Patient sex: M
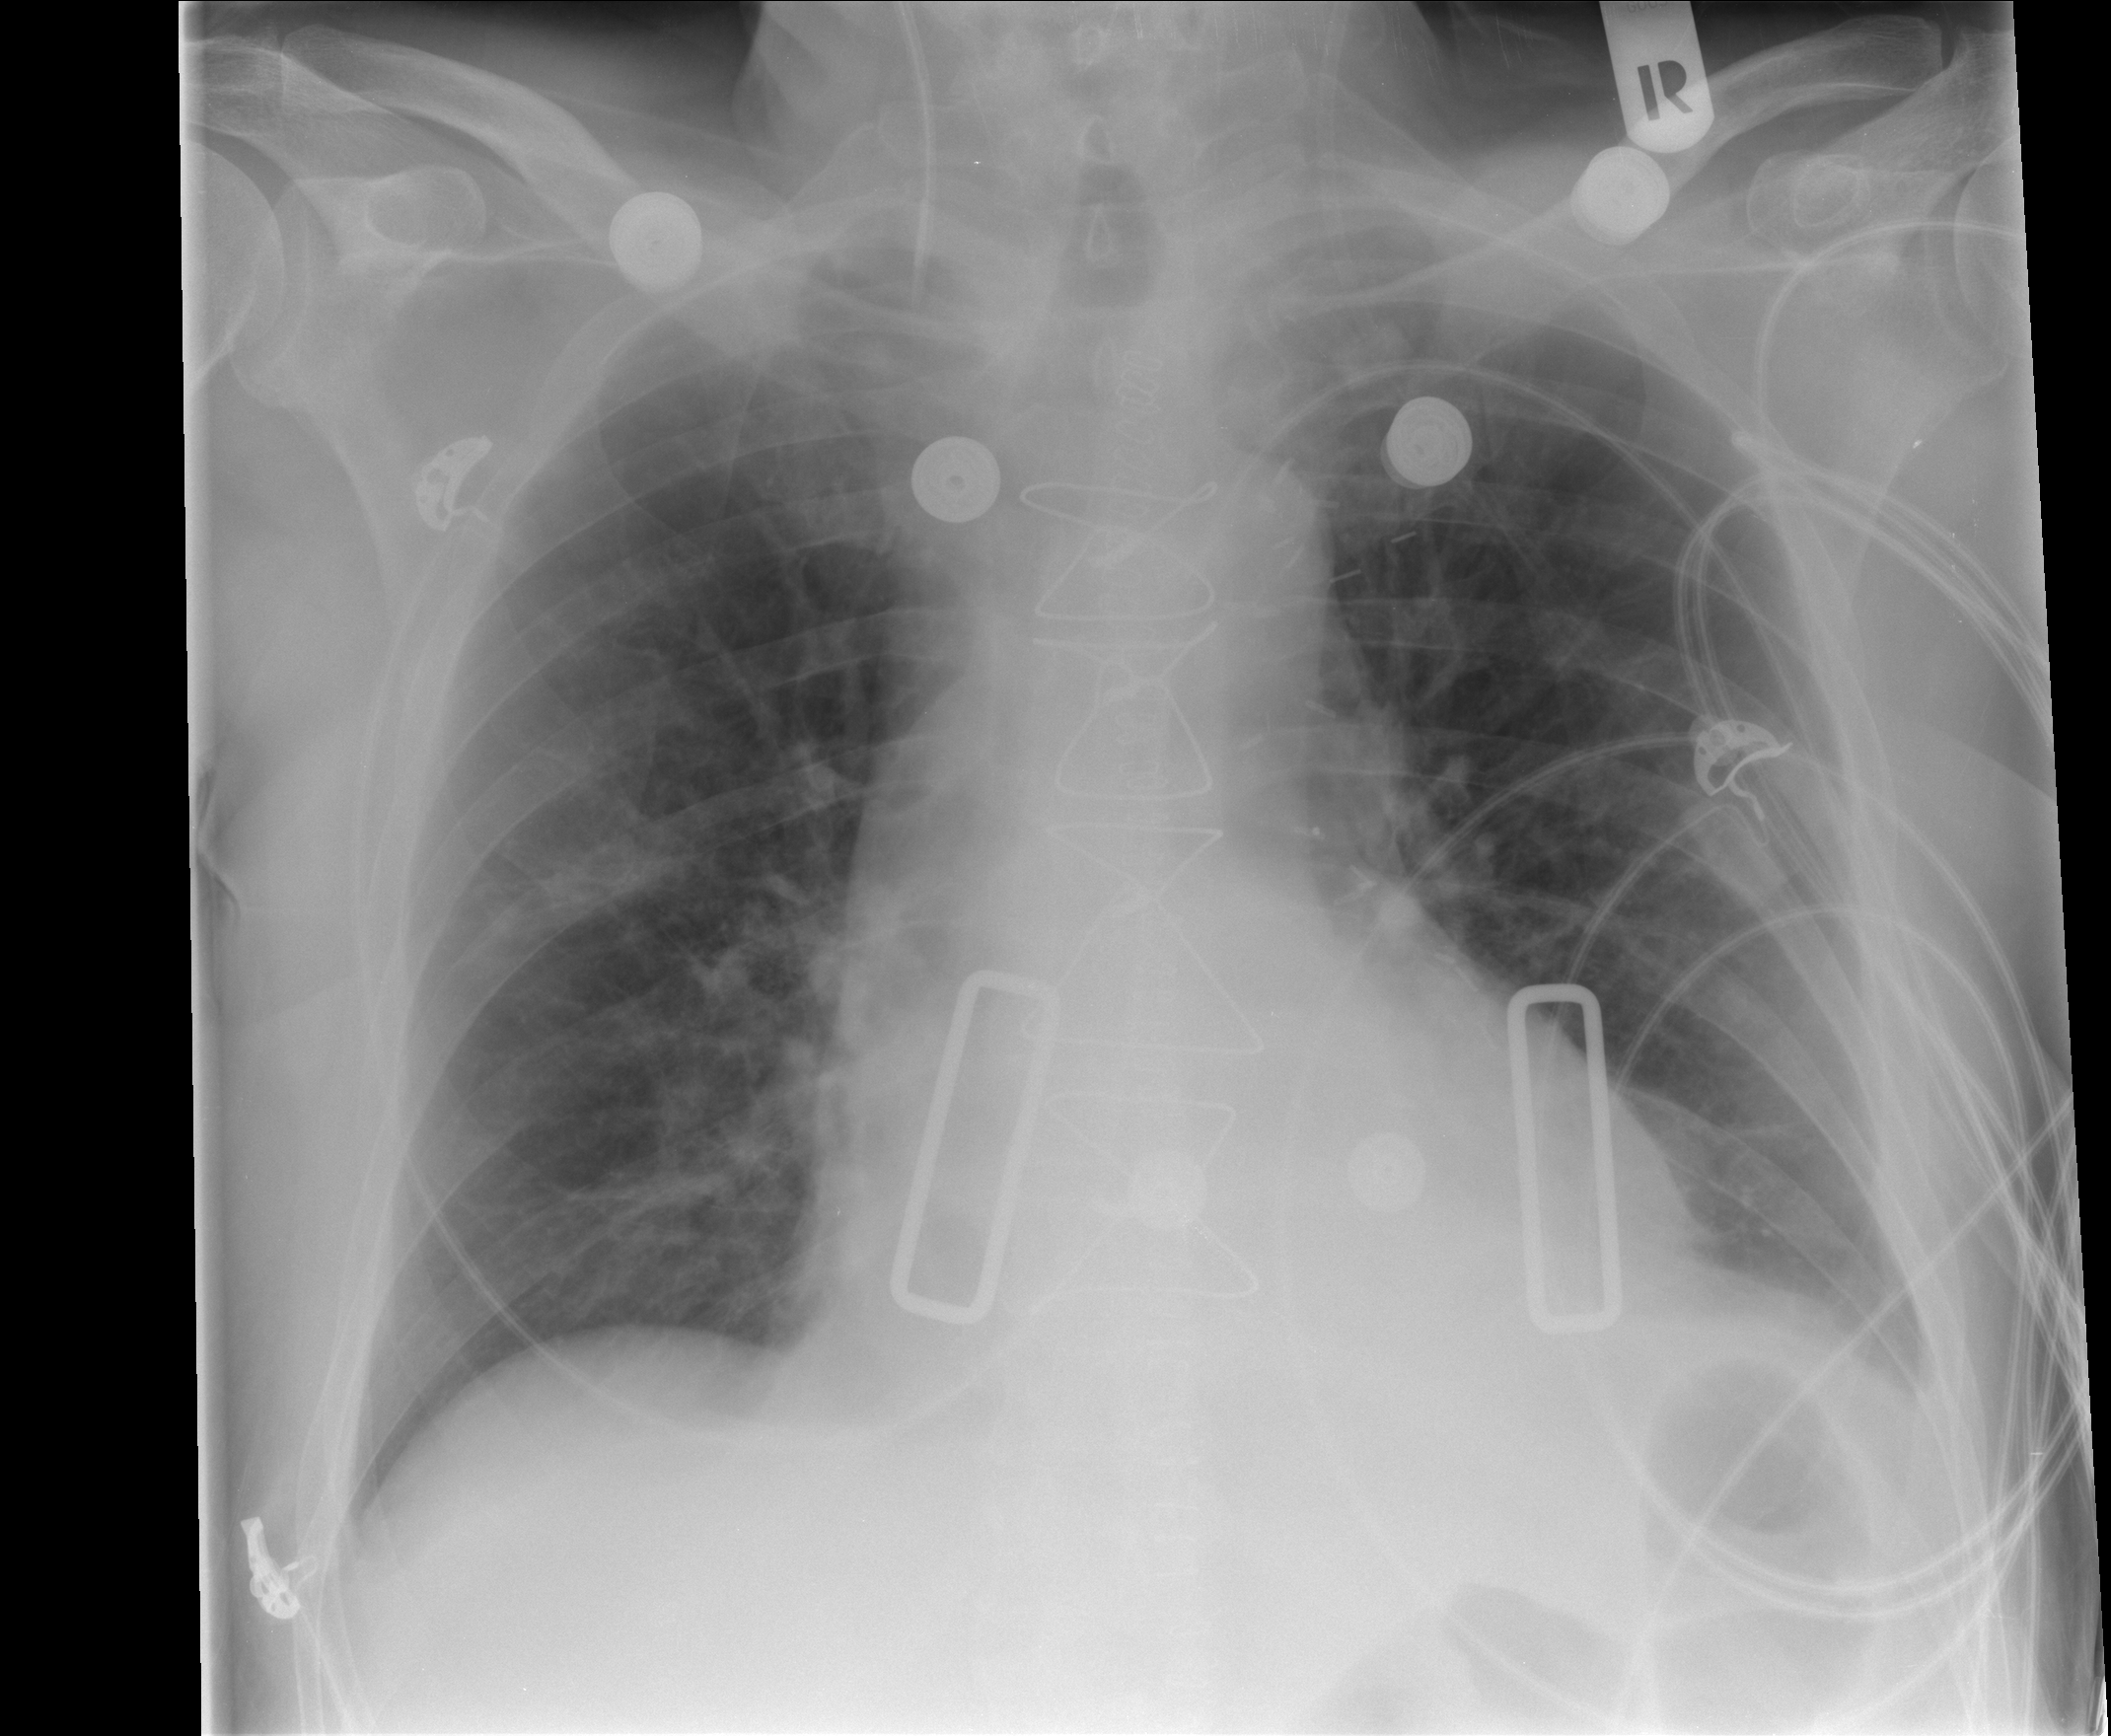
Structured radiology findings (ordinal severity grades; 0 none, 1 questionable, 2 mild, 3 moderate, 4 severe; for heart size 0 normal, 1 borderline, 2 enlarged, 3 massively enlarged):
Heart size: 2
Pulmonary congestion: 1
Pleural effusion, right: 0
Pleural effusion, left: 2
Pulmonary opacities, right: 2
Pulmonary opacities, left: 0
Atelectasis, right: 1
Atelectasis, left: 1